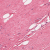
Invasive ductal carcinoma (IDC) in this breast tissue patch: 0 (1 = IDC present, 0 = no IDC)